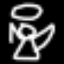
Label: angel